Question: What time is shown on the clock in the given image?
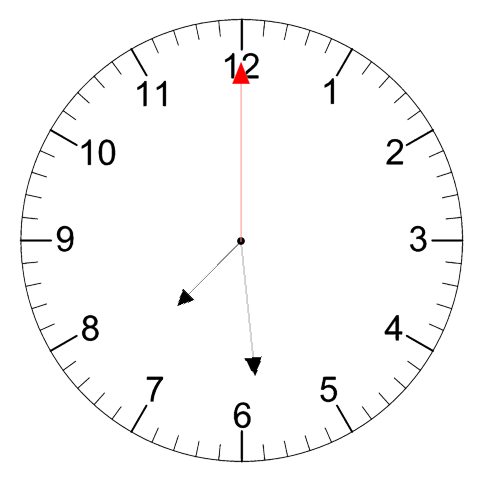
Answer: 07:29:00